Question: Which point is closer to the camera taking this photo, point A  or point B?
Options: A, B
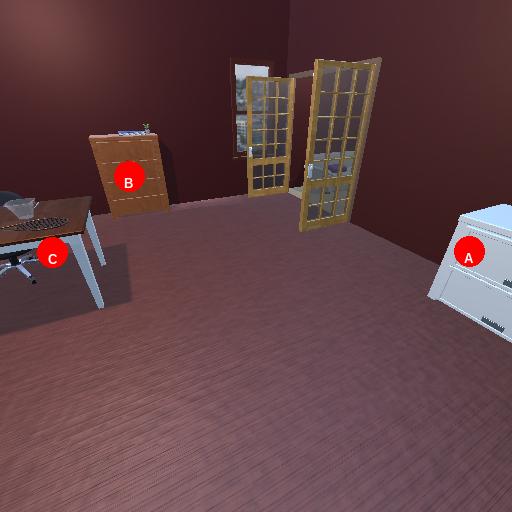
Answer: A